Interaction volume radius: 5 \u00c5
Interaction volume height: 20 \u00c5
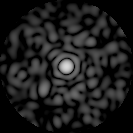
Disorder parameter: 0.8406